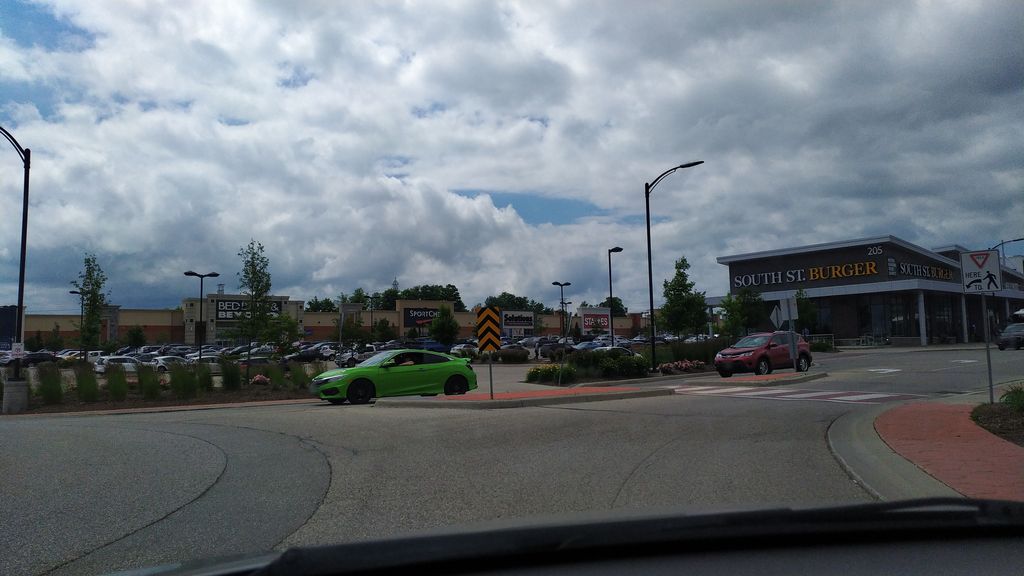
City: kitchener-waterloo